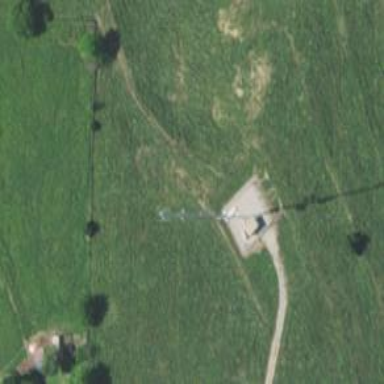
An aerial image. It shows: Mast tower used for communication.